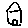
Label: house